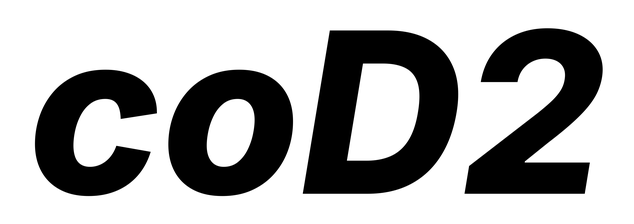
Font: Inter-Italic_ExtraBold_Italic